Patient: sex M, age 60
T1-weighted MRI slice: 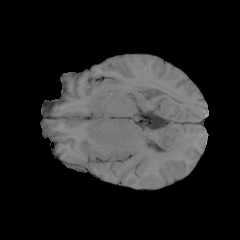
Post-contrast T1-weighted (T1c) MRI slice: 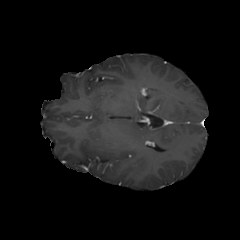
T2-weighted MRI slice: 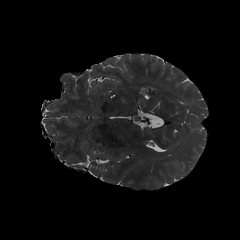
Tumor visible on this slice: no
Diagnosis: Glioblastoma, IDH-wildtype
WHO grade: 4